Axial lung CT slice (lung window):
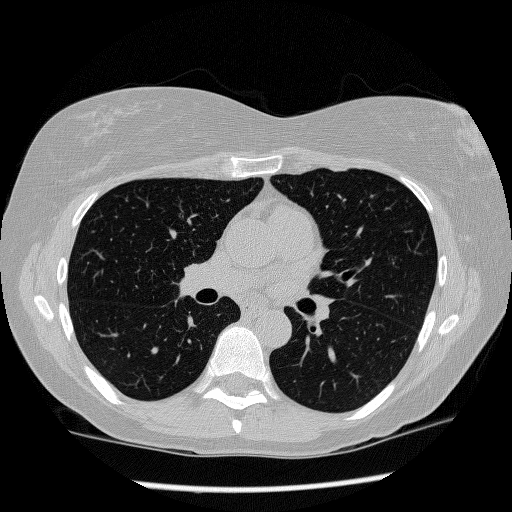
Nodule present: no